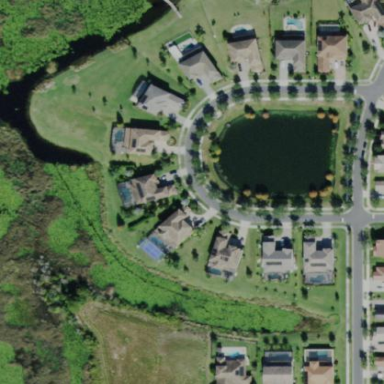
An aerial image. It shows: Residential area with park and water feature. There is also sidewalk nearby.